Question: I wanted to create "" text effect on a text in a UILabel. I am not able to choose a right option. Please guide me on how to implement this with the right available options. Do i need to use ?. I just want the way how numbers appear on a Credit Card.

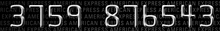
Answer: Try this,
'''
[label setShadowColor:[UIColor darkGrayColor]];
[label setShadowOffset:CGSizeMake(0, -1)];
'''
You can tweak this to get the desired effect.